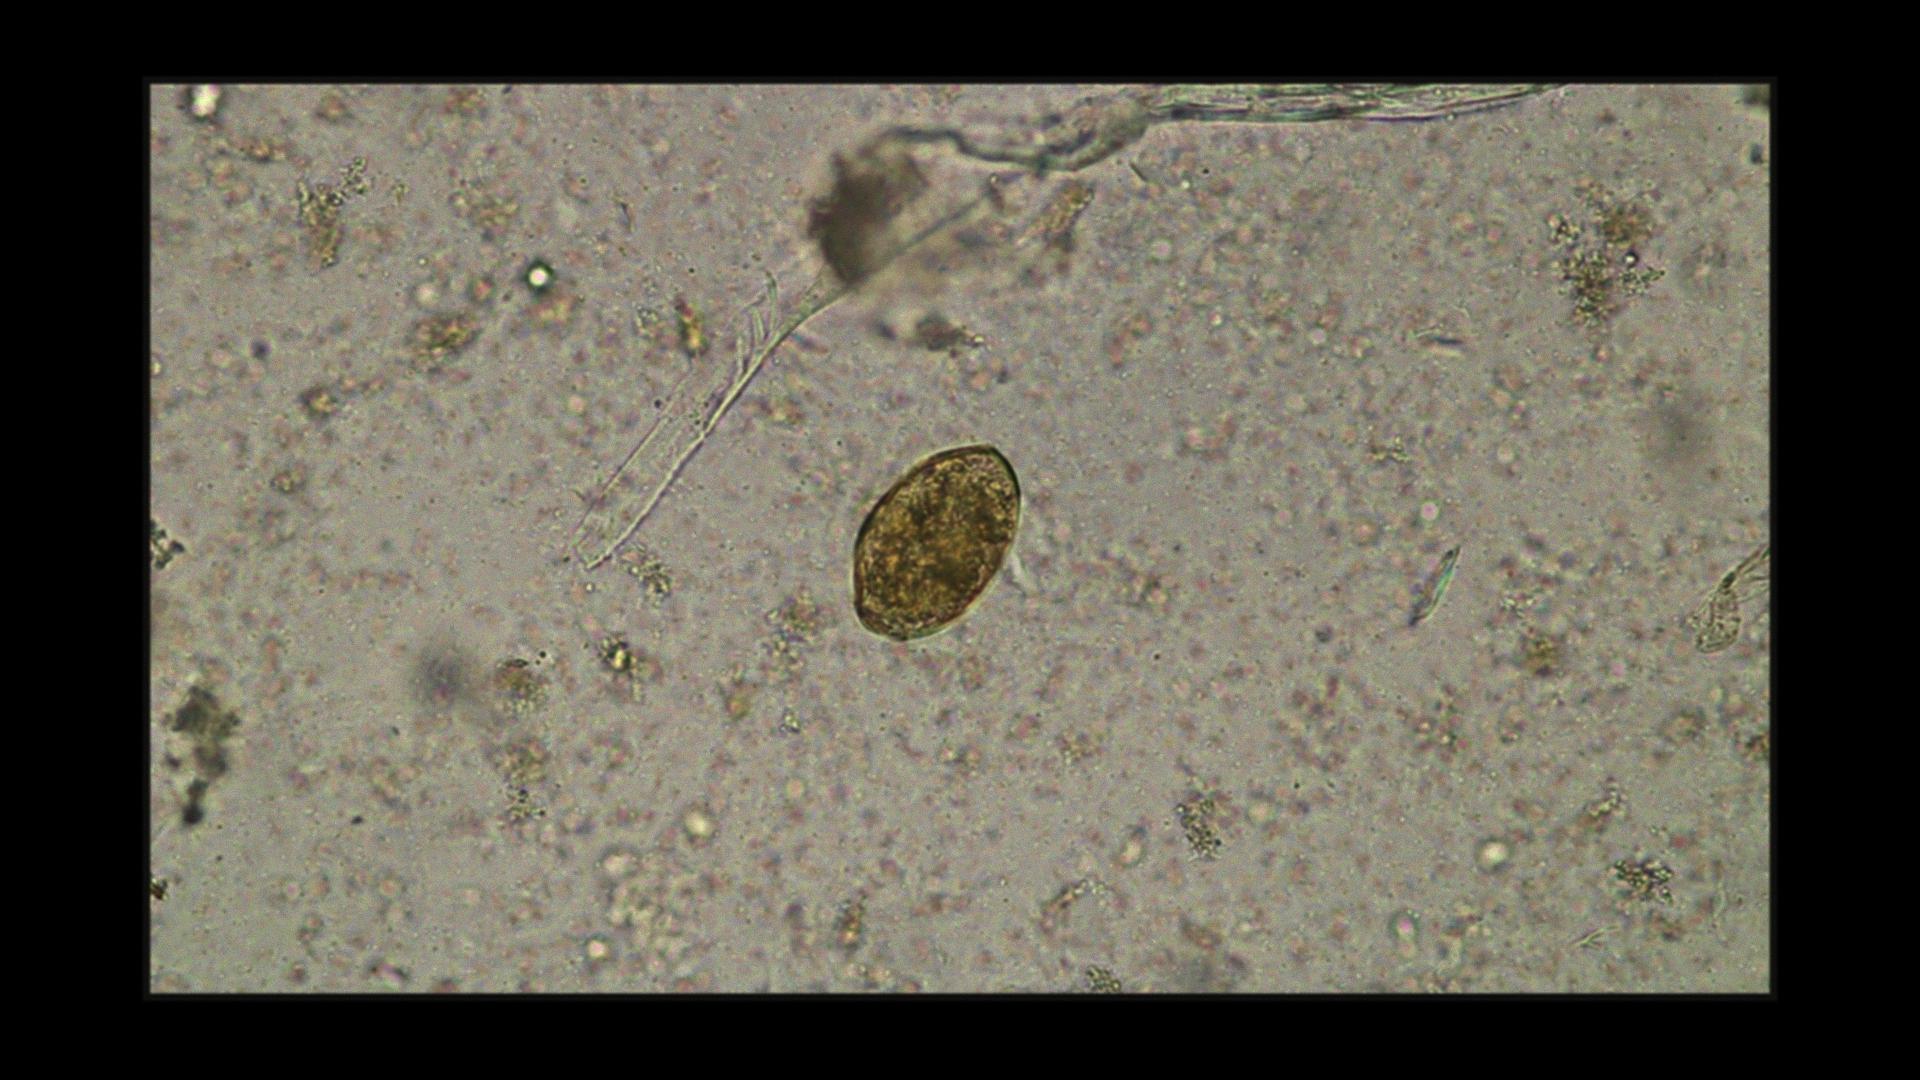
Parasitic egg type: Paragonimus spp